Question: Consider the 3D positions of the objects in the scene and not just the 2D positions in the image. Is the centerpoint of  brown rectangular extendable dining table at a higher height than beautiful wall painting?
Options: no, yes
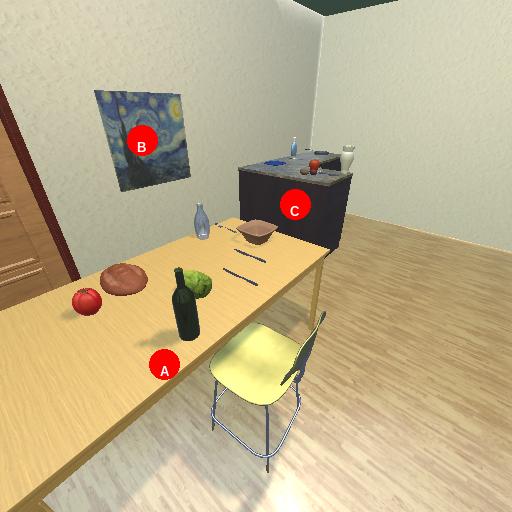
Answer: no